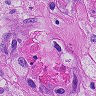
Metastatic tissue present: yes